Question: I've recently updated my version of Visual Studio from 2010 to 2013.
I have a web project which i can launch with no problem on 2010.
However every time i try to launch the same project on 2013, i get:
'''
Error HTTP 403.4 - Forbidden
'''
In 2010 version, I use visual studio development server for debug. However on 2013, there is no such option, so I have to utilize IIS Express. Despite of the project is not configured to use SSL, it throws me the previously exception.

Do you know if it's necessary to do further configurations?
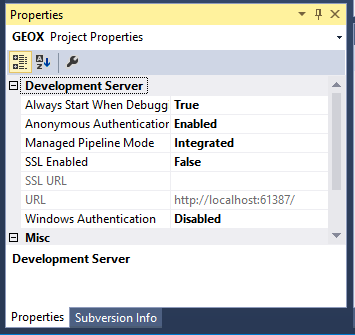
Answer: In your web.config file or the ApplicationHost.config of IIS Express search for
'''
<access sslFlags="Ssl" />
'''
and remove the whole node.